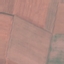
Label: AnnualCrop